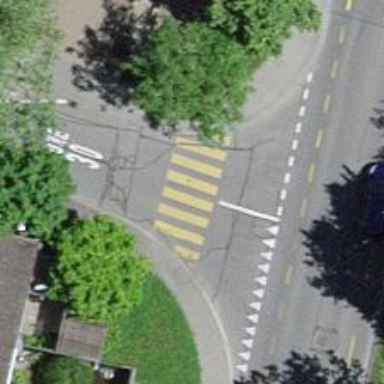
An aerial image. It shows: Marked crossing on the road.